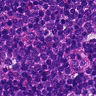
Metastatic tissue present: no